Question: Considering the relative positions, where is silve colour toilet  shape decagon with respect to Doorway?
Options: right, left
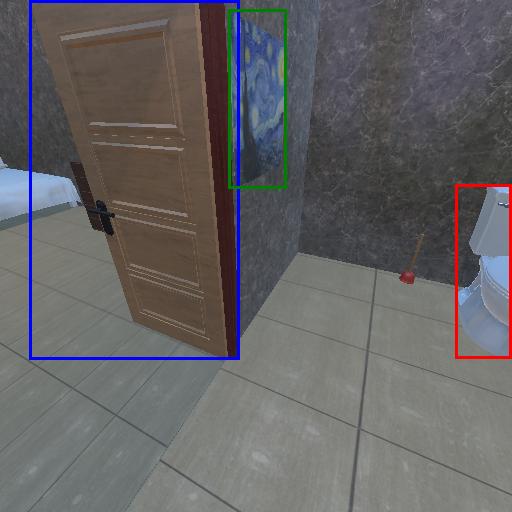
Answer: right